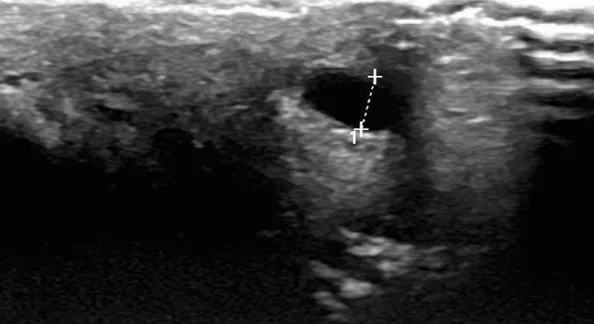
Ultrasonographic view of incompressible dilated superficial venous structure on dorsum of penis.
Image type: radiology (ultrasound)